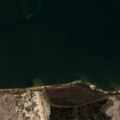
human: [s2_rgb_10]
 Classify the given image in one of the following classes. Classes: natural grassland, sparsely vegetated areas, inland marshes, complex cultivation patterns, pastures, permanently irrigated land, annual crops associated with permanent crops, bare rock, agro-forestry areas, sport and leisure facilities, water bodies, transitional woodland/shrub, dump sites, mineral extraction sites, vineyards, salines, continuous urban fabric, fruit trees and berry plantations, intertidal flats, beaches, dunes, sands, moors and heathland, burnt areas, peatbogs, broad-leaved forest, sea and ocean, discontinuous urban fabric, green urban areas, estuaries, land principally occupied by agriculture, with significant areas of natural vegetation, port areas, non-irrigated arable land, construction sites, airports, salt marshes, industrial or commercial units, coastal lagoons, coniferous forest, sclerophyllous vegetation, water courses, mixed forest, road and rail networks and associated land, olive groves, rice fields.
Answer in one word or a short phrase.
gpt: coniferous forest, transitional woodland/shrub, estuaries